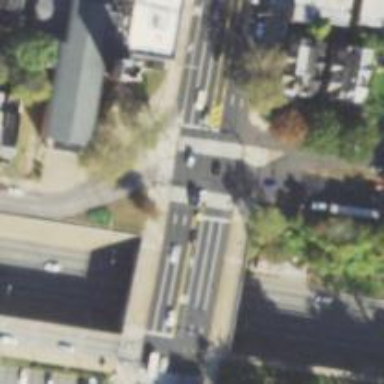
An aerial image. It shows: Zebra crossing for pedestrians.